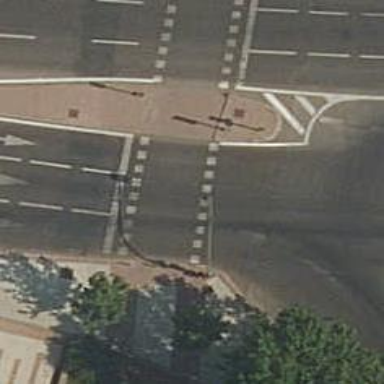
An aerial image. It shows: Crossing with traffic signals.